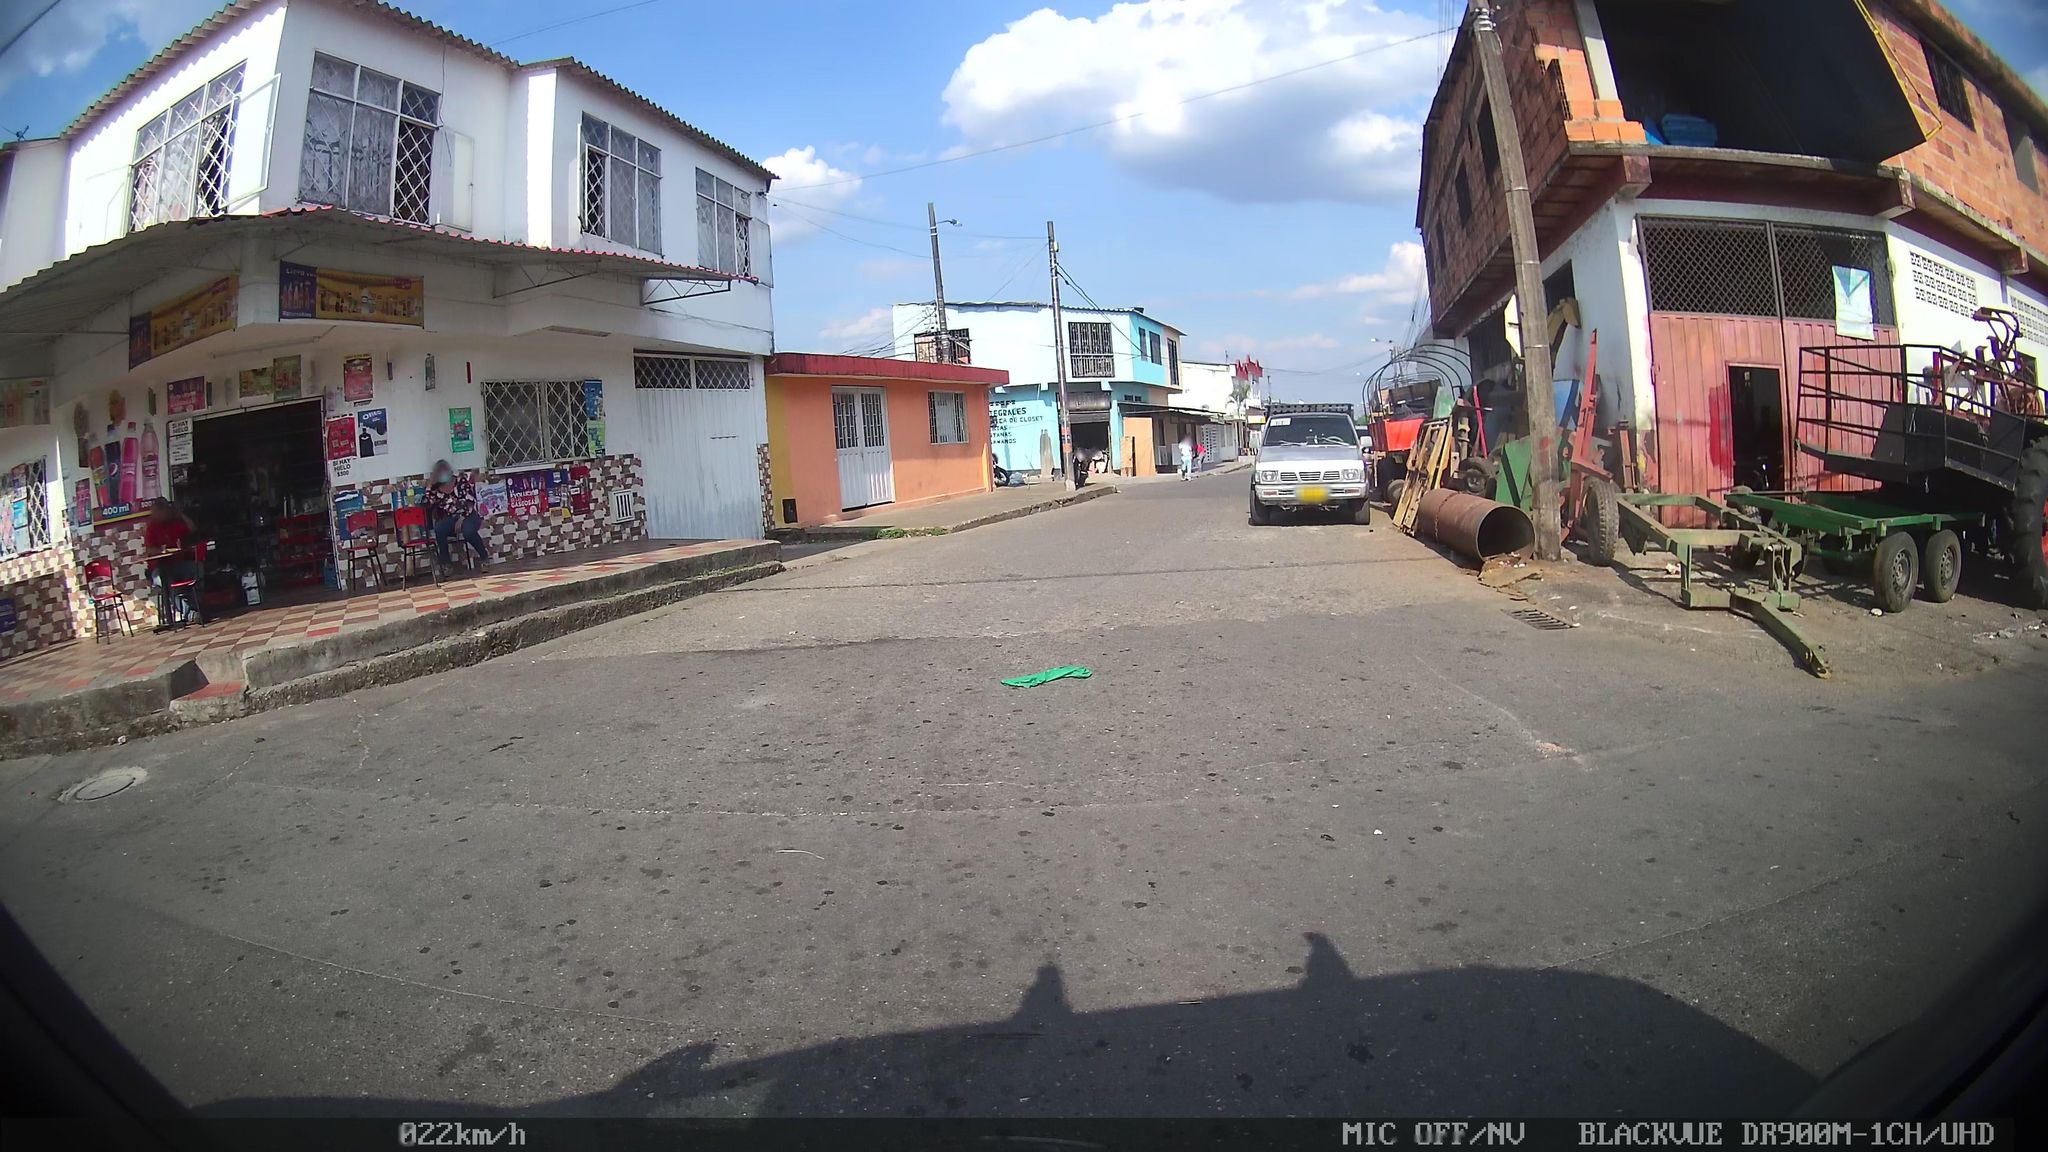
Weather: clear
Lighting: day
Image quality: good
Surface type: driving surface
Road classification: residential
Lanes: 2.0
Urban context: urban centre
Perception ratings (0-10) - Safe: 0.81, Lively: 4.65, Beautiful: 0.71, Boring: 6.72, Depressing: 7.47, Wealthy: 0.79